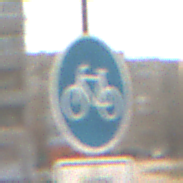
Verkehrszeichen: Radweg
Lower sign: HinweisDurchVerbaleAngabe4
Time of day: MorningAfternoon
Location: Outdoor (Urban)
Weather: PartlyCloudy
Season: NotSpecified
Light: Natural